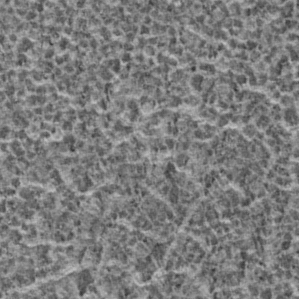
Label: frost